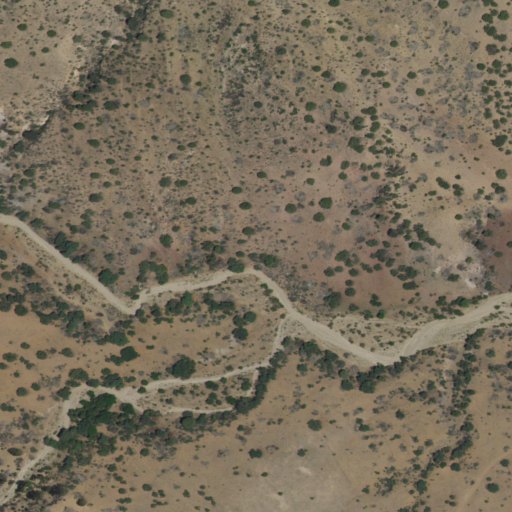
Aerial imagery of valley in New Mexico named Brushy Canyon containing shrub and evergreen forest